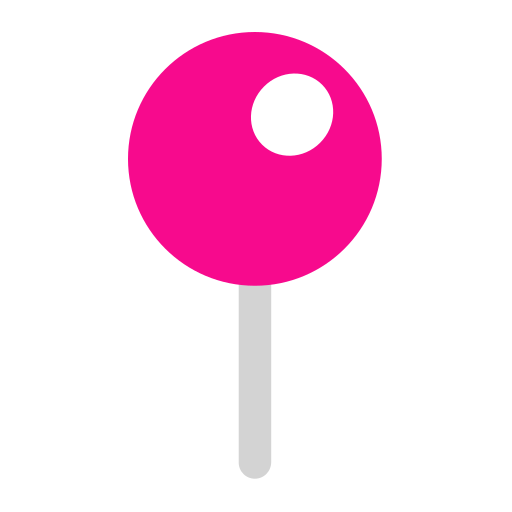
round pushpin flat